Field crop: maize
Growth stage: 2
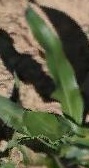
Species: maize